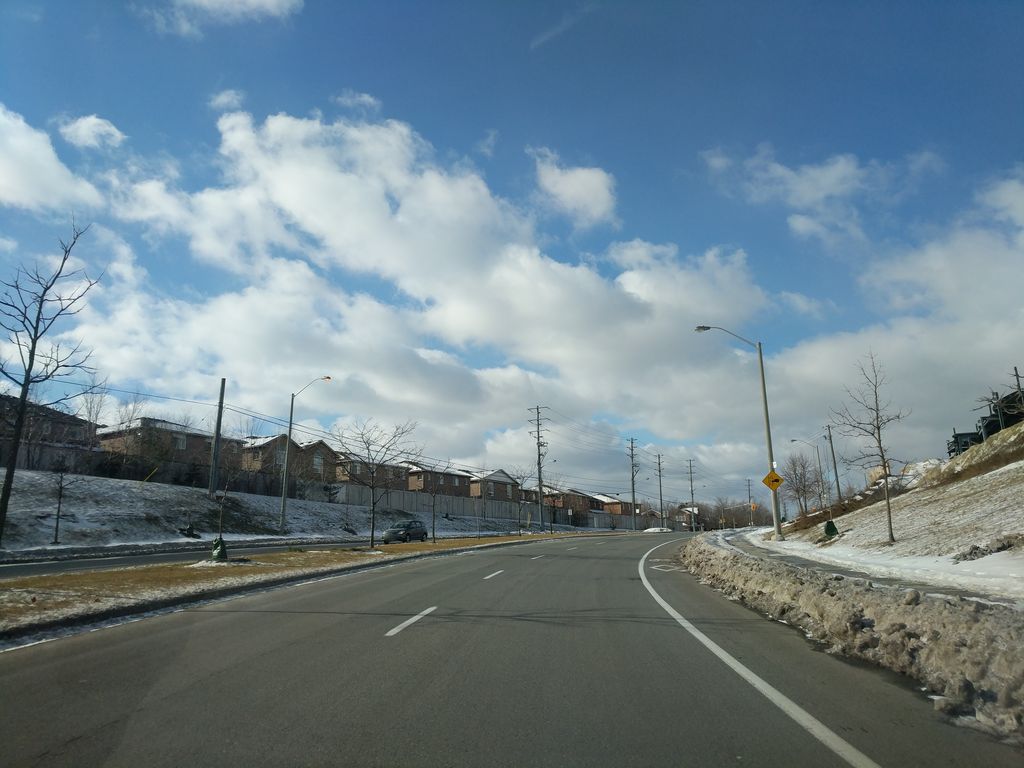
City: toronto